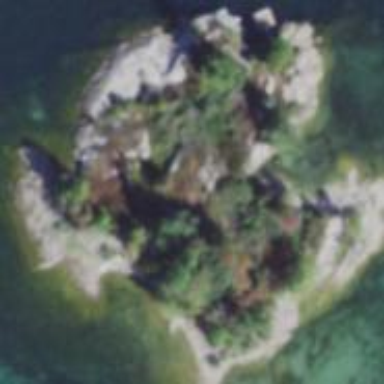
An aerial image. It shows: Islet.